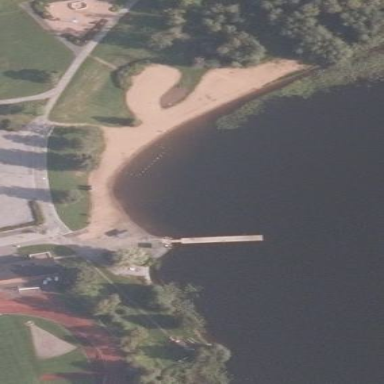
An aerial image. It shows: Beautiful beach with natural surroundings.